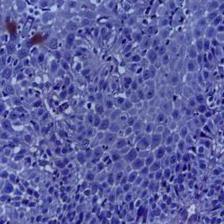
Diagnosis: OSCC